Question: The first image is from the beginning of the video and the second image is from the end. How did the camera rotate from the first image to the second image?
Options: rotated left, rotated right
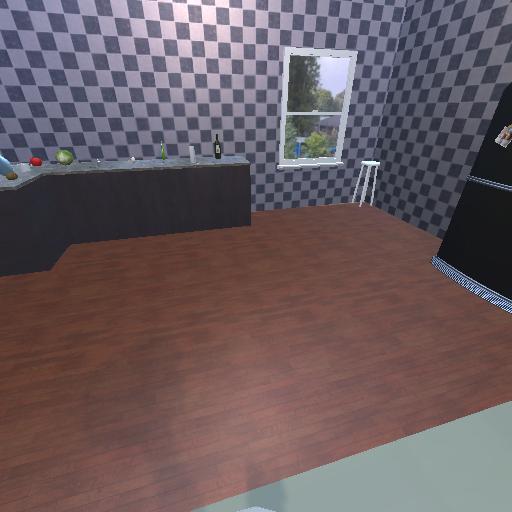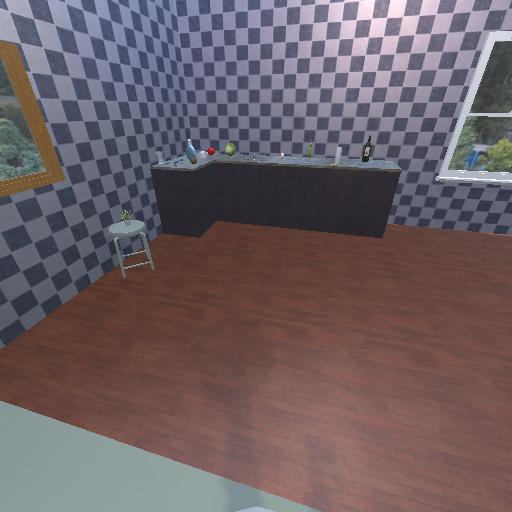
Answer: rotated left